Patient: sex M, age 68
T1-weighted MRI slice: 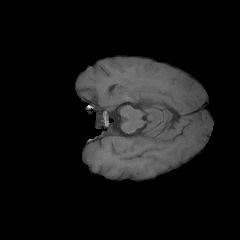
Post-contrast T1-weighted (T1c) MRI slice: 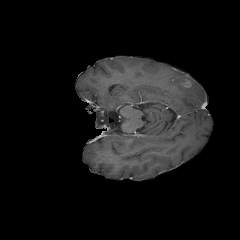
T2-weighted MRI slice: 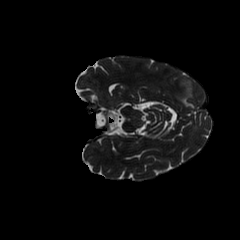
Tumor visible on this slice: yes
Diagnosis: Glioblastoma, IDH-wildtype
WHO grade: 4